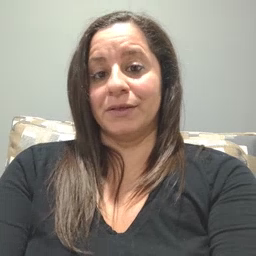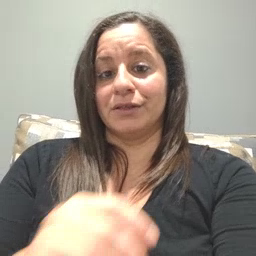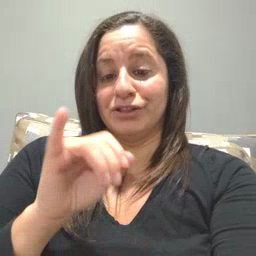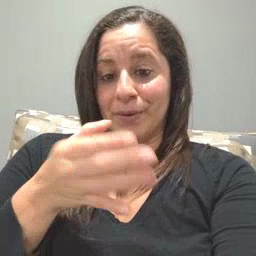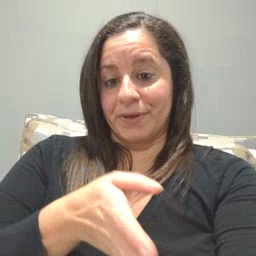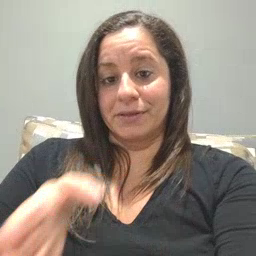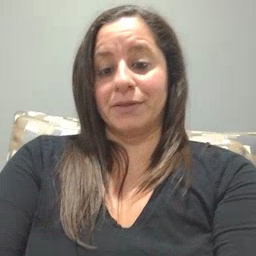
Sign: jeans